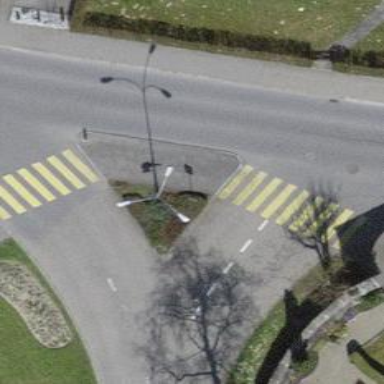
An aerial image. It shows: Kerb barrier.